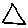
Label: triangle